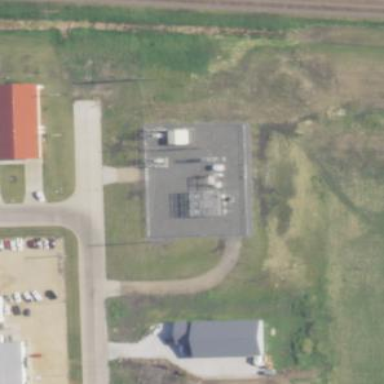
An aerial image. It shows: Distribution-level power substation with fenced perimeter for security.